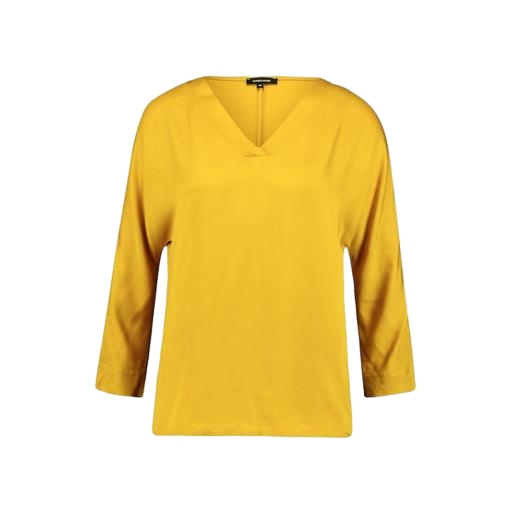
yellow plus size milano dolman-sleeve top only macy, yellow v-neck top, dark yellow shirt, white background